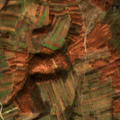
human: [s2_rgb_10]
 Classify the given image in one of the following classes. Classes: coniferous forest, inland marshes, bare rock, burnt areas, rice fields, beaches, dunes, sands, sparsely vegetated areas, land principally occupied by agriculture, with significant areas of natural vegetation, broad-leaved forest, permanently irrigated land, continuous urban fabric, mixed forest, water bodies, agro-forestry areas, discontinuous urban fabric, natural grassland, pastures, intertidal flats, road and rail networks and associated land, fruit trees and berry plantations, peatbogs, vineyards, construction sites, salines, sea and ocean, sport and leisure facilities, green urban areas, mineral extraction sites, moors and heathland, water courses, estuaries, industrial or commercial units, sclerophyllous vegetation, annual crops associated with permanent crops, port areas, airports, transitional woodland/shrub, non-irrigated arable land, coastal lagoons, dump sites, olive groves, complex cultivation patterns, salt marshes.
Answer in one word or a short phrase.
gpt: complex cultivation patterns, land principally occupied by agriculture, with significant areas of natural vegetation, broad-leaved forest